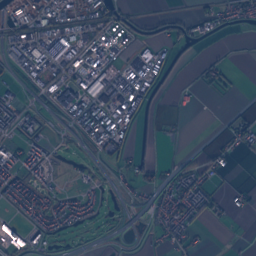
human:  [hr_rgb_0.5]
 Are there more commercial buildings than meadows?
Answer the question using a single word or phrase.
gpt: yes

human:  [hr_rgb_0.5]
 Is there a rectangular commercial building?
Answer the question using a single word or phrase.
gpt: yes

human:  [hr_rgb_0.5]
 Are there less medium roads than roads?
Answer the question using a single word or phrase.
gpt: yes

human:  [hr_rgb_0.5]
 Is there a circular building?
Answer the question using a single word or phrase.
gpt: yes

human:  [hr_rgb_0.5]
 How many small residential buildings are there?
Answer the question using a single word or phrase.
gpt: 2629

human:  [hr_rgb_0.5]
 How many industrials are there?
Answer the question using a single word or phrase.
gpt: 3

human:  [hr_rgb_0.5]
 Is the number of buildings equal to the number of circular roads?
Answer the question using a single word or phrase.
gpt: no

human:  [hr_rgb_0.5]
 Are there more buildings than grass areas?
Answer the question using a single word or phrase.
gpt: yes

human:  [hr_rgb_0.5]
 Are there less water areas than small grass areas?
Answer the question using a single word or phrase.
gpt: no

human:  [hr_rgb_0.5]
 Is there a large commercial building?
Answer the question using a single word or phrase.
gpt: yes

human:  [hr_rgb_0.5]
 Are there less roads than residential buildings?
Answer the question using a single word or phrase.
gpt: yes

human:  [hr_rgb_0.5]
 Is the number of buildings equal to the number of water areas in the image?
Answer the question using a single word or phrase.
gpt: no

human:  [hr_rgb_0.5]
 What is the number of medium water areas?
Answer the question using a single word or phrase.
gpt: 13

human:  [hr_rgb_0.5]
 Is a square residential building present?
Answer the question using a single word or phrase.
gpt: yes

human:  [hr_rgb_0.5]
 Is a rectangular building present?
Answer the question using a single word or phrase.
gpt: yes

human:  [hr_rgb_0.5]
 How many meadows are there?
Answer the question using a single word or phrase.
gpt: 5

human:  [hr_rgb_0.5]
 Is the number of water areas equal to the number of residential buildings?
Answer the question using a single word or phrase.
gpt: no

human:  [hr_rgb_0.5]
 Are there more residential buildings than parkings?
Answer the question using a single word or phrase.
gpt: yes

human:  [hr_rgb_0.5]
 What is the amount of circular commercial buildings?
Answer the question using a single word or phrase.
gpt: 0

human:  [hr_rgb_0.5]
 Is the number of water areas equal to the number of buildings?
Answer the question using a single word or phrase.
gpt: no

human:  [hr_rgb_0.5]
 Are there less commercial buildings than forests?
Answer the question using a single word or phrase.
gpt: no

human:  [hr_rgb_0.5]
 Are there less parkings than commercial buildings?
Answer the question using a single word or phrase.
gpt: yes

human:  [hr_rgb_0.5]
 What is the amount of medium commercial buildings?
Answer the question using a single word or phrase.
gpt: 27

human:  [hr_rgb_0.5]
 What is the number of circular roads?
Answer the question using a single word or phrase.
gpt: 0

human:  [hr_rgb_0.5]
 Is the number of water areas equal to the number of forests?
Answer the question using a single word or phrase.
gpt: no

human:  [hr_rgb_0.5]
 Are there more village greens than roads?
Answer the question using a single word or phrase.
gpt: no

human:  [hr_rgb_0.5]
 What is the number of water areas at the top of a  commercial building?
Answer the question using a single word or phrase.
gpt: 26

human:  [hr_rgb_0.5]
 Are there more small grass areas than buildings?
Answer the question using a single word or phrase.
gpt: no

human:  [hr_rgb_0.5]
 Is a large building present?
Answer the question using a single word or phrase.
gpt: yes

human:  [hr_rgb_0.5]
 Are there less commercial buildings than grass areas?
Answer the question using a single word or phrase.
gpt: no

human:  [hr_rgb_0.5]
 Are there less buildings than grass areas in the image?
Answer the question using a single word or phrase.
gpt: no

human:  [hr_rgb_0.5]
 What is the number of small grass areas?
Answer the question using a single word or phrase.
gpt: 24

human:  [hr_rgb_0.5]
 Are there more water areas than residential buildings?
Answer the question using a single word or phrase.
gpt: no

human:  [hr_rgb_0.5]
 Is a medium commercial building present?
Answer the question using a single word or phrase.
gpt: yes

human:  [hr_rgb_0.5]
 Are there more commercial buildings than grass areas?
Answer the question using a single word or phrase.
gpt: yes

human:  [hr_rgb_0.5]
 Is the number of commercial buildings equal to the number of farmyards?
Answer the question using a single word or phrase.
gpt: no